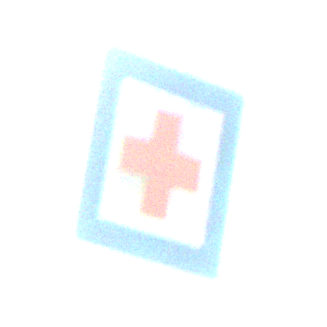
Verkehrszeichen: ErsteHilfe
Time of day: Night
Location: Outdoor (Nature)
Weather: Clear
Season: NotSpecified
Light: Natural